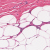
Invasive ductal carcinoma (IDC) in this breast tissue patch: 0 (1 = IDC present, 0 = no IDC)